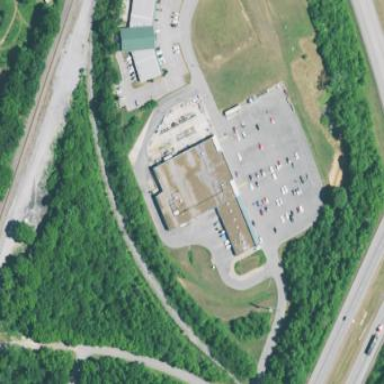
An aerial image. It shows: Retail building that serves as country store.